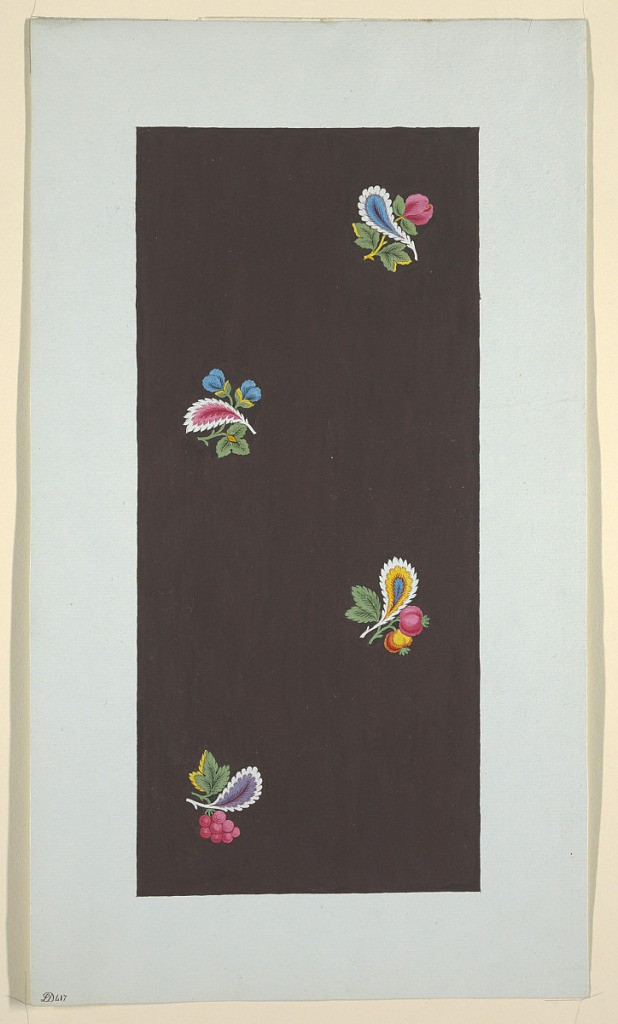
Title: Drawing
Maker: Louis-Albert DuBois, Swiss, 1752–1818
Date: ca. 1801
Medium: Gouache and graphite on pale blue laid paper
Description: Four flowers and berries with plume-like leaves outlined in white against dark brown background.